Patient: sex F, age 58
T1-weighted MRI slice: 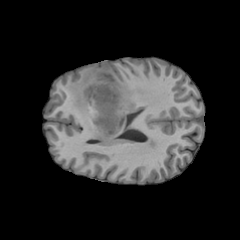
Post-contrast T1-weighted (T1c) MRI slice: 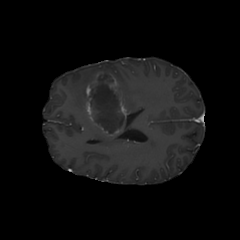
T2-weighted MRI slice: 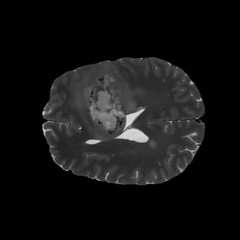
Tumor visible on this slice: yes
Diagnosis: Glioblastoma, IDH-wildtype
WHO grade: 4